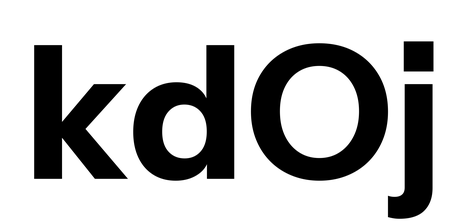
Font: InstrumentSans_Bold